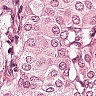
Metastatic tissue present: yes